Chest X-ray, PA view. Patient: 48 years old, sex F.
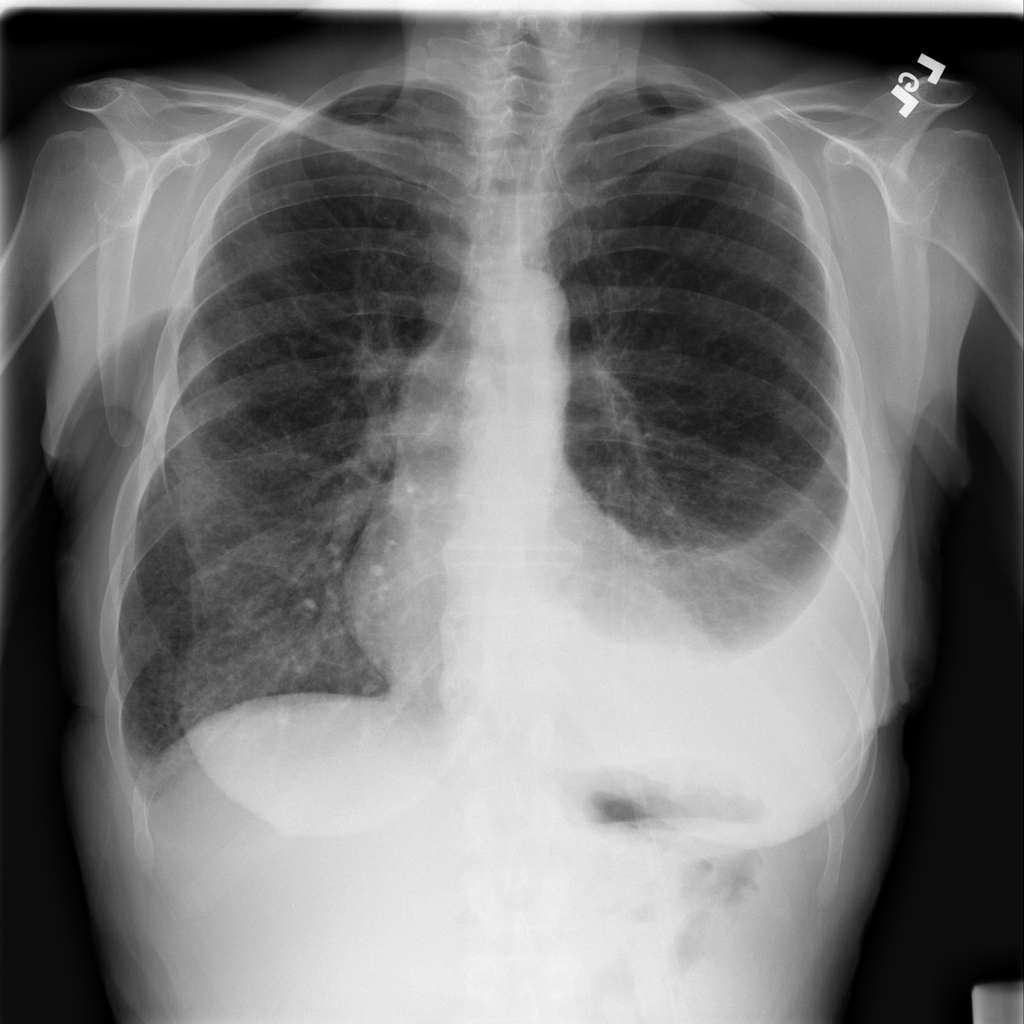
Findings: Effusion, Pneumothorax